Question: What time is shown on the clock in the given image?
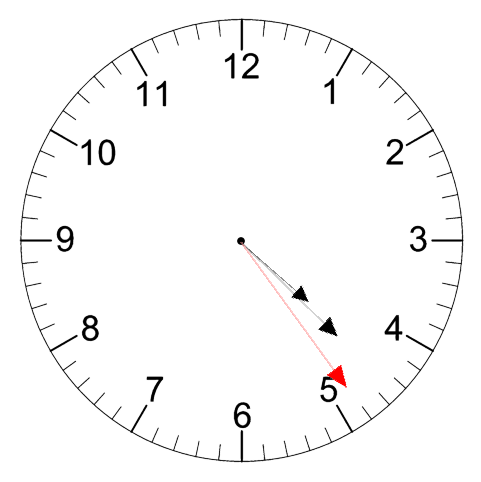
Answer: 04:22:24